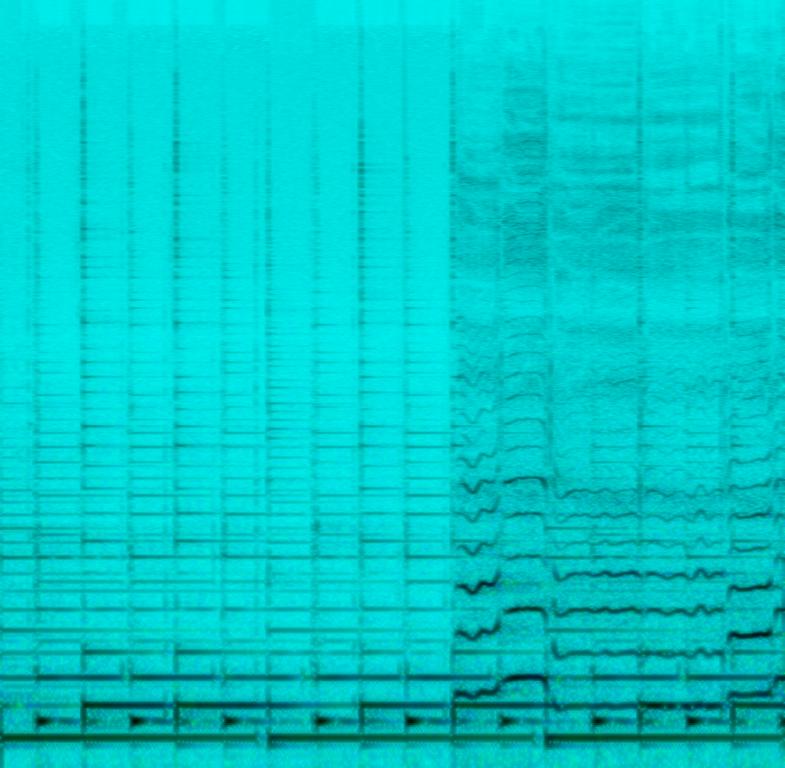
The low quality recording features a lullaby sung by soft, passionate female vocals over a mellow, arpeggiated acoustic guitar melody. It sounds hypnotic, relaxing, calming and soft. It is in mono, so that is the only thing that could make this fall in the low quality category.